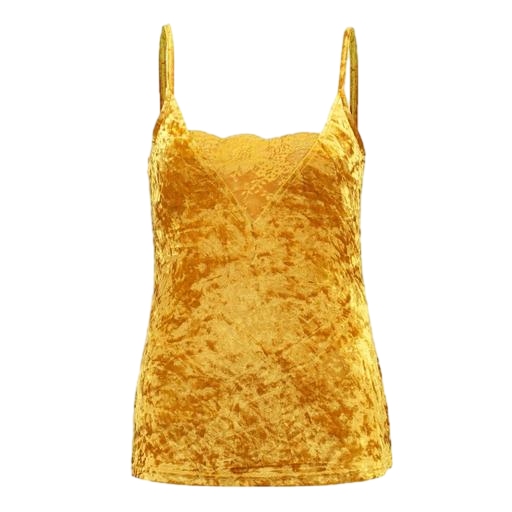
yellow tank top, yellow pointelle-trimmed camisole, yellow italian cady emery camisole, white background